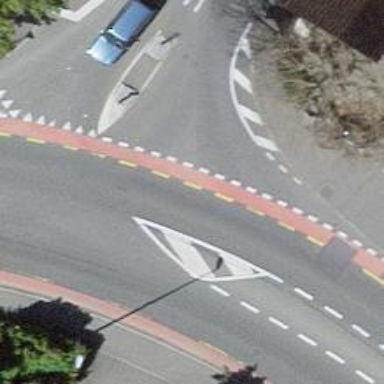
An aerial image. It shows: Secondary road with designated cycle lane.